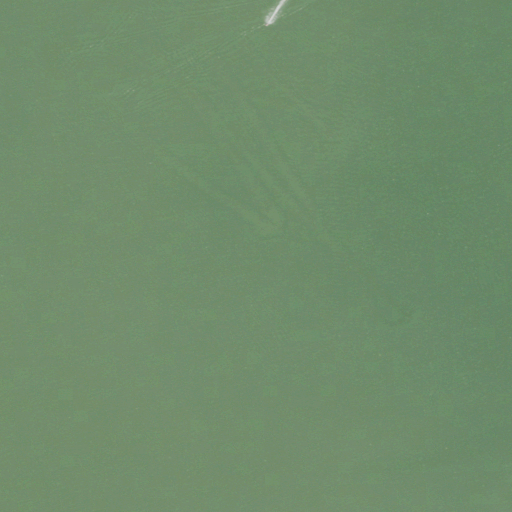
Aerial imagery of island in Nebraska named Two Tree Island containing only open water